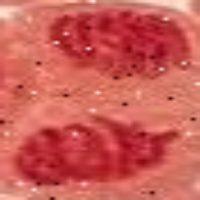
Label: telophase